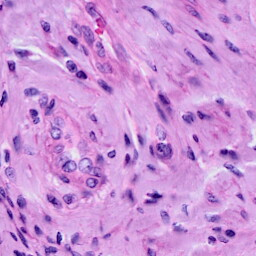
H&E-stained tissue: Cervix